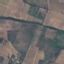
Land use / land cover: PermanentCrop